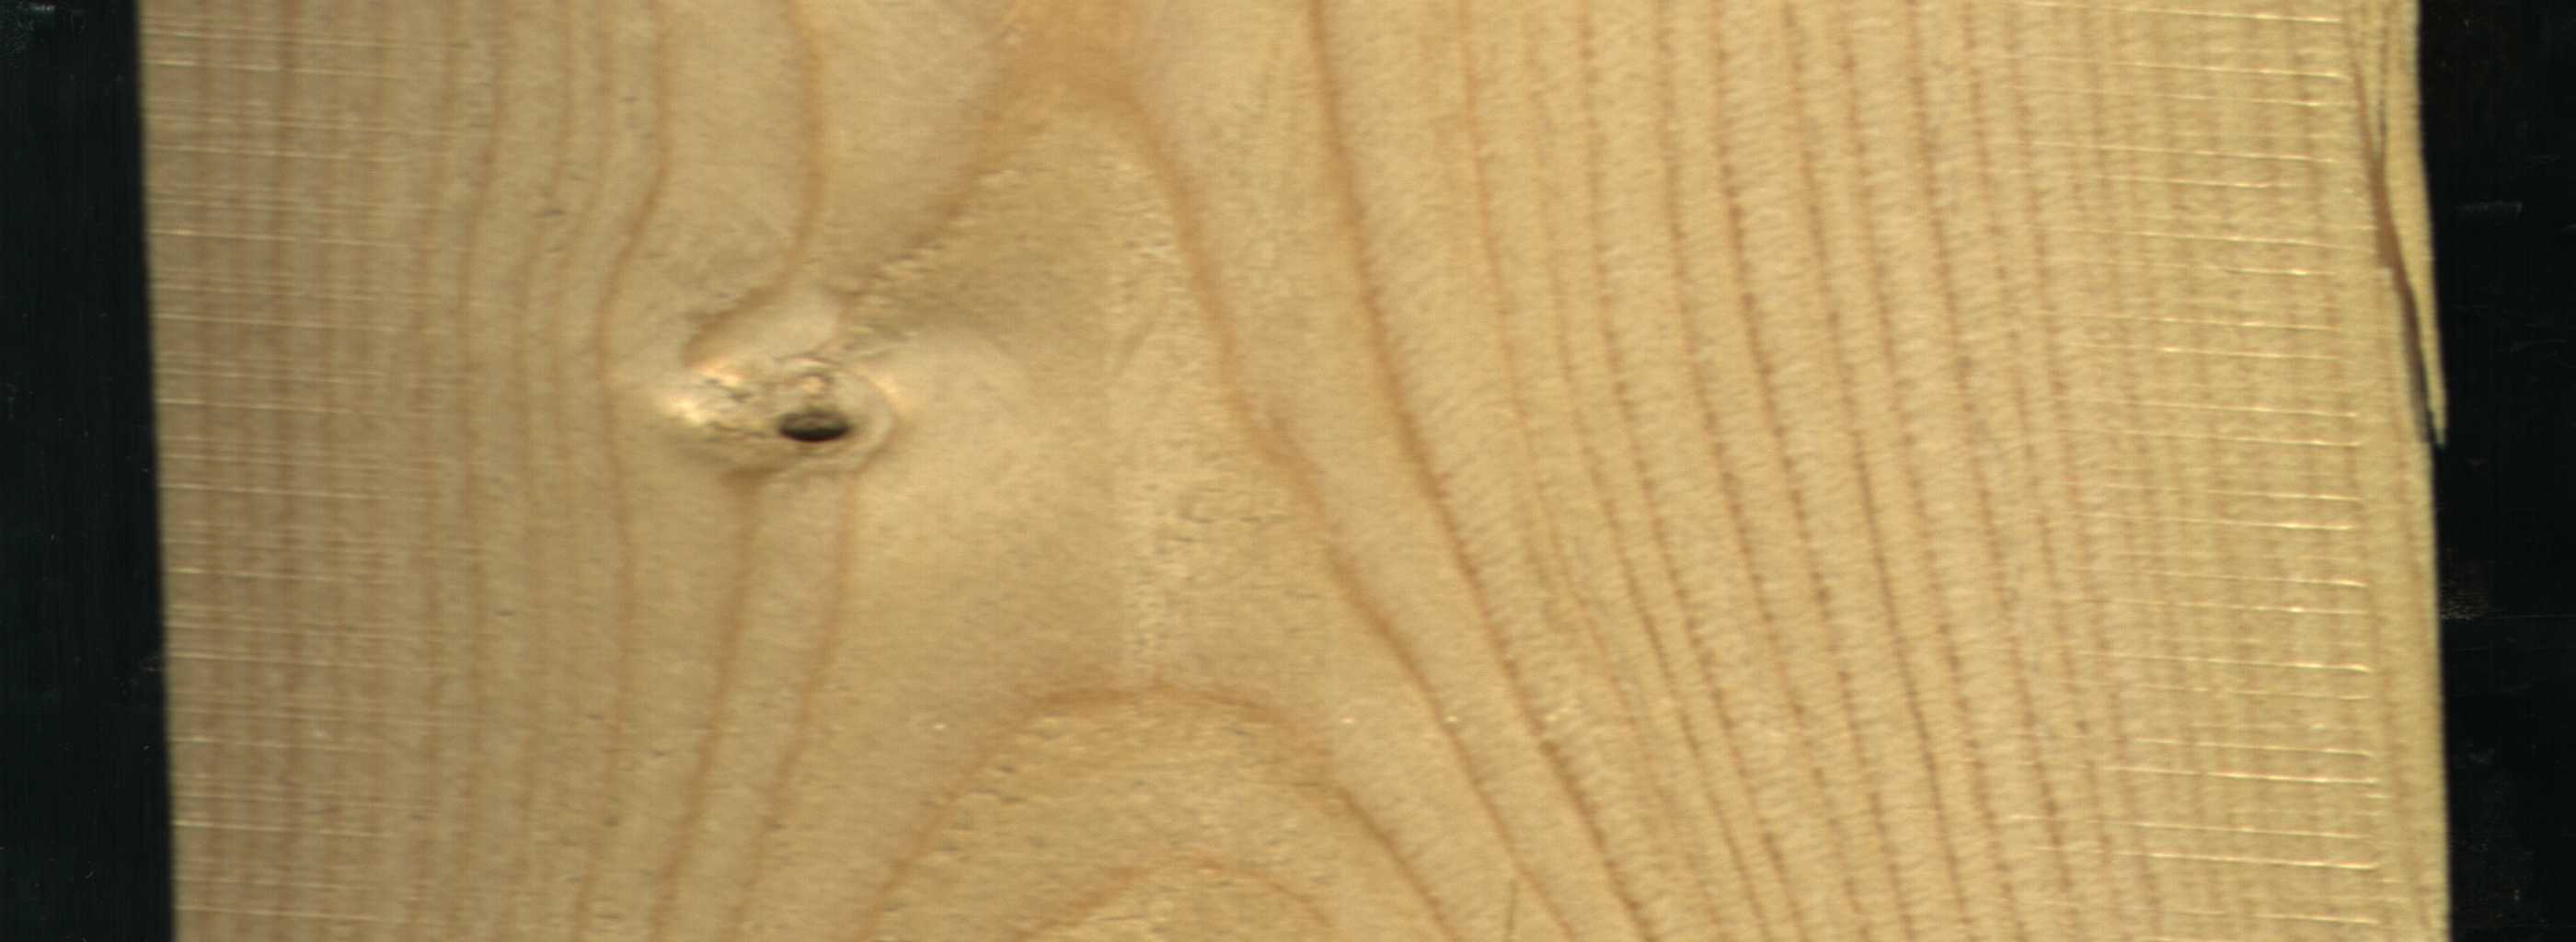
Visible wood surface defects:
Dead_Knot